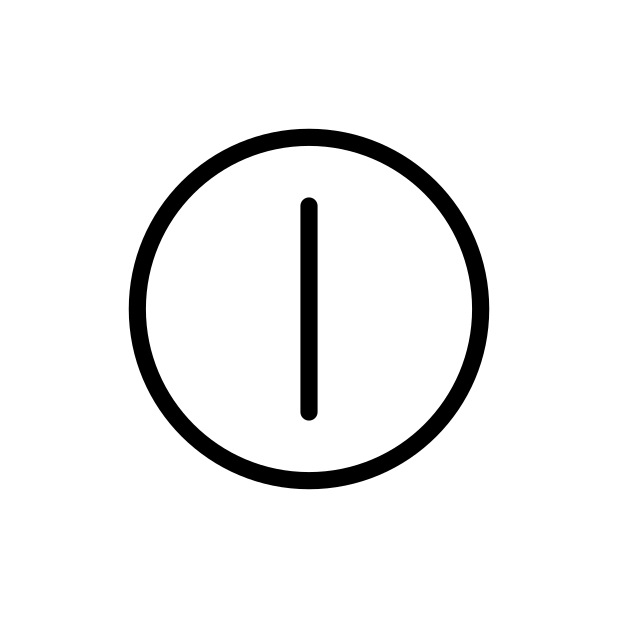
power on-off symbol